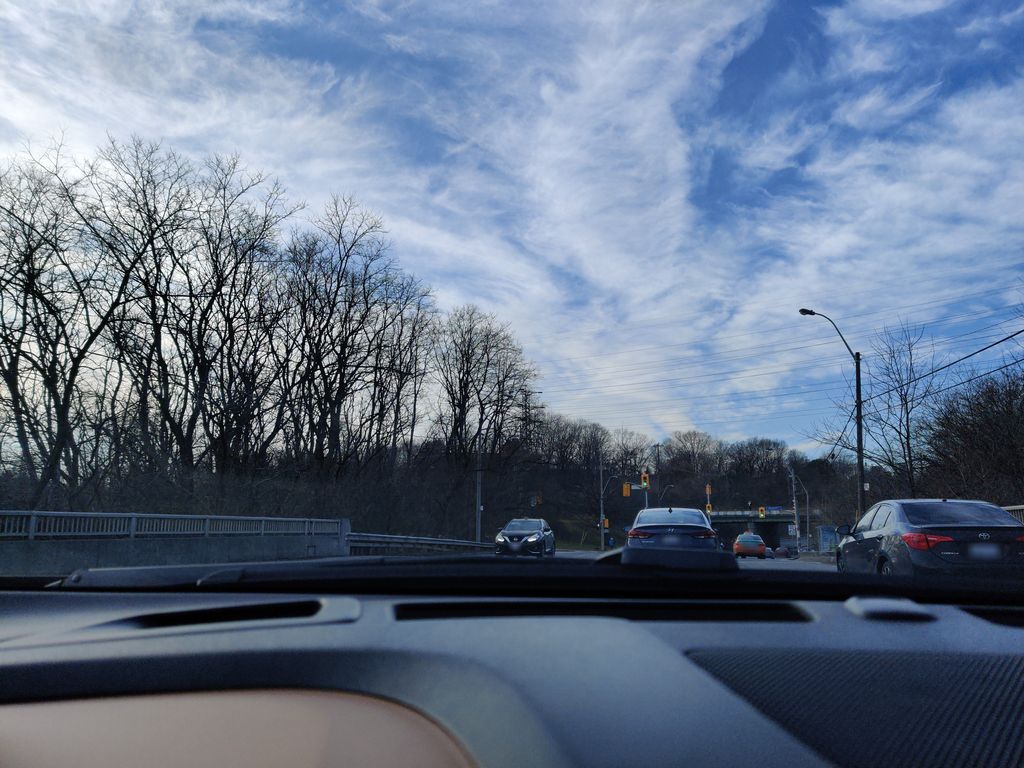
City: toronto